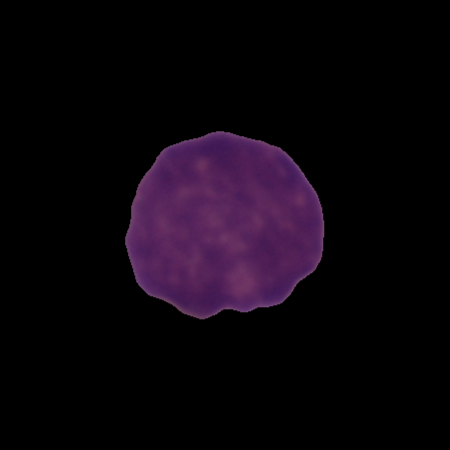
Label: healthy